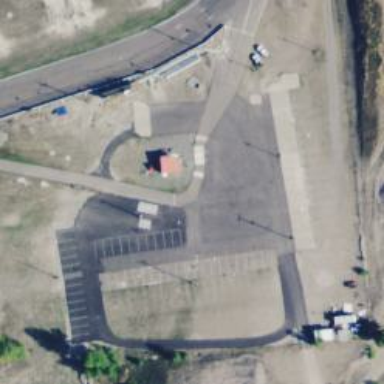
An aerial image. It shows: Raceway for motor sports.